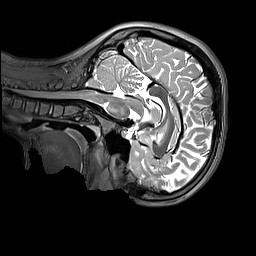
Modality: T2w
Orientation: sagittal
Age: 10
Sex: female
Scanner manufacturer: siemens
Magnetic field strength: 3 T
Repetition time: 3.2 s
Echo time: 0.408 s